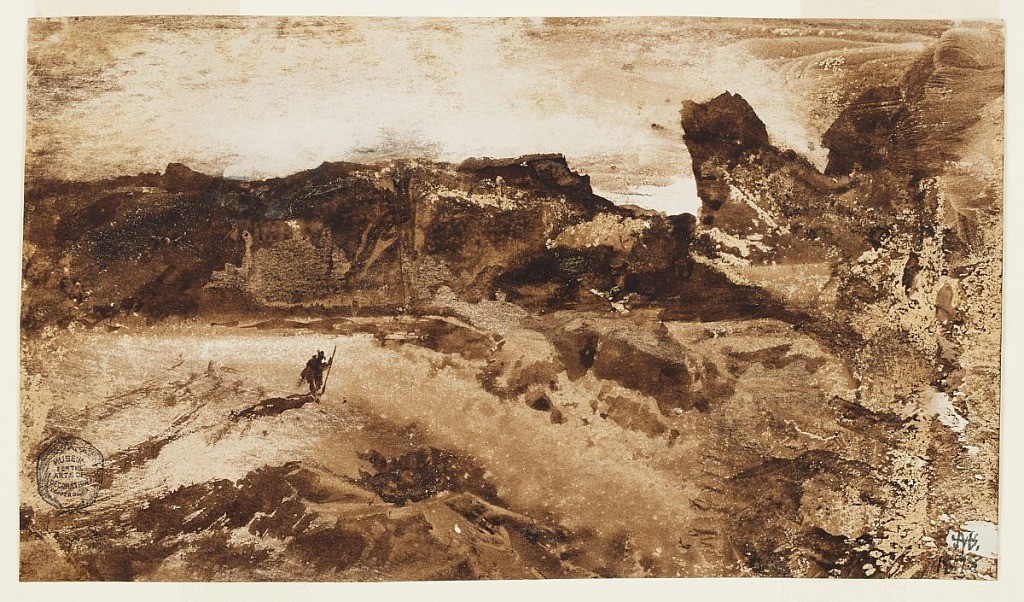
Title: In the Desert, Arizona
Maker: Thomas Moran, American, b. Britain, 1837–1926
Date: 1878
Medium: Brush and brown ink and white gouache on paper
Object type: Drawing
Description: Horizontal view of a man with staff in left middle center walking toward a deeply fissured range of hills.